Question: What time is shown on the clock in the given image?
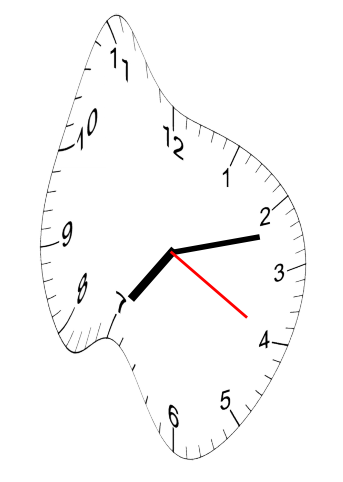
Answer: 07:12:20